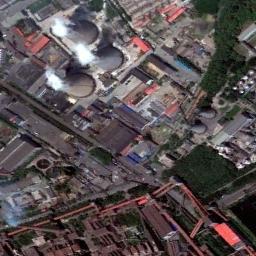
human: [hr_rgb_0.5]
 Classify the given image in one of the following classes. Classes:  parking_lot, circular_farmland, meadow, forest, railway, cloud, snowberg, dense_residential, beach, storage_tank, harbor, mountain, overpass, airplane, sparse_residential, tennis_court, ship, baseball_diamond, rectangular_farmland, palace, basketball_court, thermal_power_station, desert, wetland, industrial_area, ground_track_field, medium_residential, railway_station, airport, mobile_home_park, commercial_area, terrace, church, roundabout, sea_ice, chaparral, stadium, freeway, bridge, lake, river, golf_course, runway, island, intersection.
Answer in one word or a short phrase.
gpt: thermal_power_station